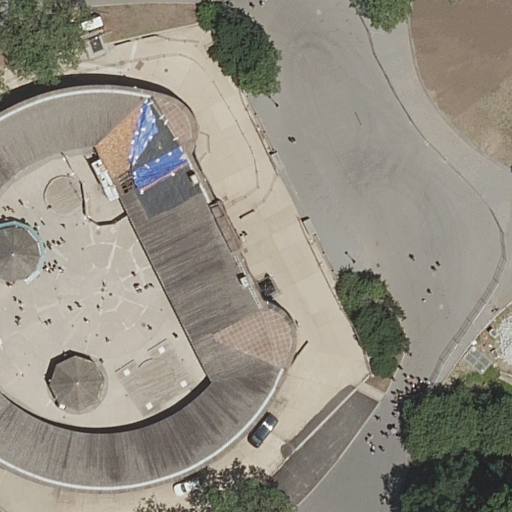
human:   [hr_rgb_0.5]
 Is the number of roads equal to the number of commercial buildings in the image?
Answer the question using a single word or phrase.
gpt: no

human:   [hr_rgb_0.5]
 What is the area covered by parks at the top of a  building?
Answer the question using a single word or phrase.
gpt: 846m2

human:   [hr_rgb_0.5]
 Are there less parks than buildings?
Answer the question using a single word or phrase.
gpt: no

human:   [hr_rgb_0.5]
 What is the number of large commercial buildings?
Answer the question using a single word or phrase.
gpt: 0

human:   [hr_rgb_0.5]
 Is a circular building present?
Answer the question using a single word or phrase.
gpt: yes

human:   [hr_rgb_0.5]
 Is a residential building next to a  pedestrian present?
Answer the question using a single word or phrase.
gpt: yes

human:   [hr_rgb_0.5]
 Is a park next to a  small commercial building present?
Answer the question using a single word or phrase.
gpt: no

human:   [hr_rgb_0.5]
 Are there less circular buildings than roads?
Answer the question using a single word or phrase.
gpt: yes

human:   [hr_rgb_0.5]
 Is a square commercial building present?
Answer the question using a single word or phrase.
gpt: no

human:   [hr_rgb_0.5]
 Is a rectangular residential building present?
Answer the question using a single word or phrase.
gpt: yes

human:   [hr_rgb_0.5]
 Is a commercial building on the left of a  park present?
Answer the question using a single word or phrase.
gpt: no

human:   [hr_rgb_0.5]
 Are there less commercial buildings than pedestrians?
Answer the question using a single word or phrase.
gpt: yes

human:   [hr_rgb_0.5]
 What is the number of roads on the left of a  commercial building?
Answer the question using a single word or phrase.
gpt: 0

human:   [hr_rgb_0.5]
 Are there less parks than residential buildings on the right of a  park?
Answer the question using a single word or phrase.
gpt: no

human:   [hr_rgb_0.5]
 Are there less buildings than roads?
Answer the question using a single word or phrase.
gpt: yes

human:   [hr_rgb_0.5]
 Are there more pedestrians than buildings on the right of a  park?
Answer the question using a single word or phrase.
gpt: yes

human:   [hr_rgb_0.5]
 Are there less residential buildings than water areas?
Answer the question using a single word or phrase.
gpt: no

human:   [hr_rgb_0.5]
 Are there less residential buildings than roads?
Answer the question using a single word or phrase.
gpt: yes

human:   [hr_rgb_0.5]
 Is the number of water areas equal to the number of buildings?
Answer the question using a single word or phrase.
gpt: no

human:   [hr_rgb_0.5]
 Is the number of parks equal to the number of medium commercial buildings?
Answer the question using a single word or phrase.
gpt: no

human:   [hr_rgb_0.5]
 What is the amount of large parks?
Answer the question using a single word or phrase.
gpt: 1

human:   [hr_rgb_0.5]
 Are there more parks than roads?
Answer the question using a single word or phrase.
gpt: no

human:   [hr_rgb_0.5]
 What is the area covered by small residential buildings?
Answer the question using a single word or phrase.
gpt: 161m2

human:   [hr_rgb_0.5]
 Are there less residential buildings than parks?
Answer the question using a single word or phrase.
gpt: yes

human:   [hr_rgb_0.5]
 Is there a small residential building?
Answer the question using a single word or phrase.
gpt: yes

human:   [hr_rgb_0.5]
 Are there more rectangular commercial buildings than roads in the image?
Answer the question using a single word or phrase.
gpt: no

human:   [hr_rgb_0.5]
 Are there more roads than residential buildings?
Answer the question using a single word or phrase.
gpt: yes

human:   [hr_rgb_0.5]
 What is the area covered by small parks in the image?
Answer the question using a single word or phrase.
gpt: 0m2

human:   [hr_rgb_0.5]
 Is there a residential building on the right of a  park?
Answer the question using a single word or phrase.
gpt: no

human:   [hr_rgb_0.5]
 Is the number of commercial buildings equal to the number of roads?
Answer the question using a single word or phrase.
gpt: no

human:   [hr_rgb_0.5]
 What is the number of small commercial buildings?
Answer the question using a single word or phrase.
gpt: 0

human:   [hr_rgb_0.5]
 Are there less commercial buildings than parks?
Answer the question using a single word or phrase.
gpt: yes

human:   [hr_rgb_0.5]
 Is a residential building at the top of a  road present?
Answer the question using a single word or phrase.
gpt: yes

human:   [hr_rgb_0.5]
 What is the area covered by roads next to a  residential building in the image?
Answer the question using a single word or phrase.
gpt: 0m2

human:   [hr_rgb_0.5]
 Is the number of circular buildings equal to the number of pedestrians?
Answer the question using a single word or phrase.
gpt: no

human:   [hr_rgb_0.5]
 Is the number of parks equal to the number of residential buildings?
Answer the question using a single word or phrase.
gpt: no